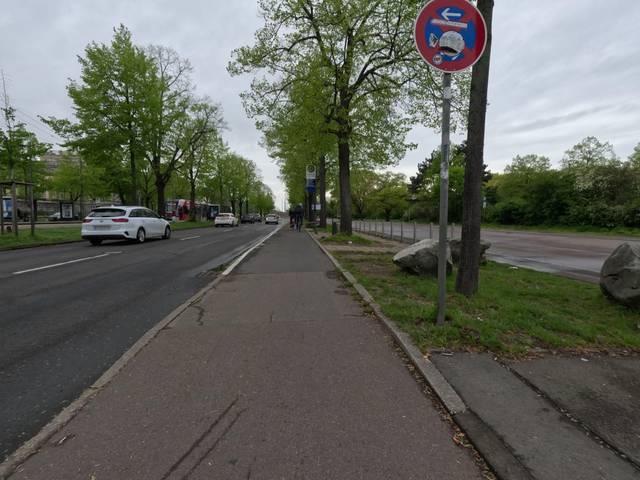
Region: Germany
Coordinates: 51.341, 12.351